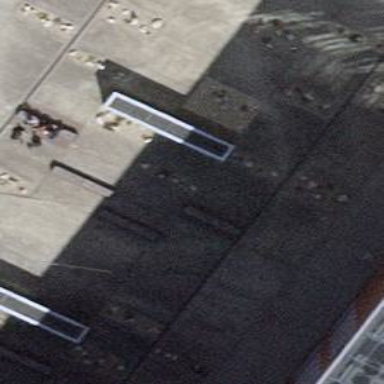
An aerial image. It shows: Bench.